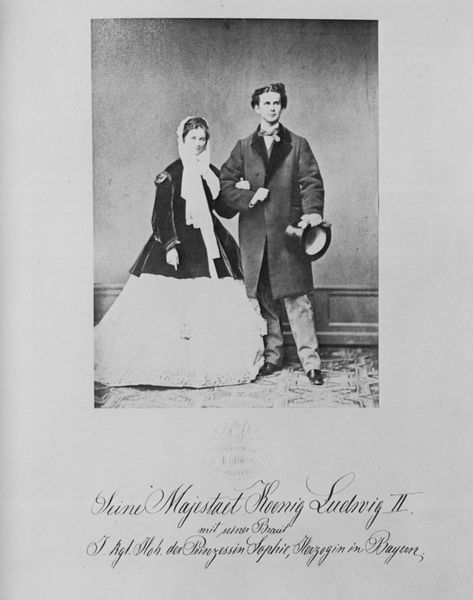
Titel: Offizielles Verlobungsphoto König Ludwigs II. mit Prinzessin Sophie von Bayern
Künstler: Joseph Albert
Standort: München
Institution: Stadtarchiv
Schlagwörter: dunkel, mann, weiß, mädchen, frau, frisur, grau, haar, handschuh, handschuhe, hell, hut, kleid, licht, raum, schwarz, zeichnung, zimmer, dame, schleier, tuch, haube, rock, schleife, teppich, zylinder, anzug, hemd, hose, jacke, jung, wand, arm, arme, falten, kragen, samt, stehen, bild, herr, hände, innenraum, portrait, porträt, boden, haare, interieur, mantel, stehend, stoff, paar, zilinder, locke, locken, prinzessin, schleppe, schrift, zwei, schuhe, schule, hosen, hat, könig, men, people, white, women, frack, black, braut, dress, formal, lady, woman, kopftuch, rüschen, fliege, gehrock, revers, foto, fotografie, photographie, unterschrift, buch, bayern, münchen, druck, schwarz weiss, stich, text, photo, karte, rau, brautpaar, ehepaar, ehe, eheleute, man, dandy, majestät, industrialisierung, german, suit, hochzeit, black and white, austria, bonnet, coat, scarf, french, brau, aufnahme, couple, jacket, writing, reifrock, einladung, ludwig, tie, erklärung, verlobung, happy, smiling, arms, schirft, zylinderhut, italian, könig ludwig ii, ludwig ii, austrian, im arm, formatfüllend, bräutigam, heirat, könig ludwig, gentleman, top hat, herzogin, hochzeitskleid, photograph, könig ludwig der zweite, jacle, arm in arm, atkeieraufnahme, hutz, ludosophik, seine majestät, sophie, short, tall, veil, words, marriage, married, reifenrock, lederschuhe, holding, husband, wife, announcement, mann#, potoh, fun, bows, 20th century, invitation, wedding, lbraut, photogrpah, spohie, fotos, herzogn, könig ludwig2.